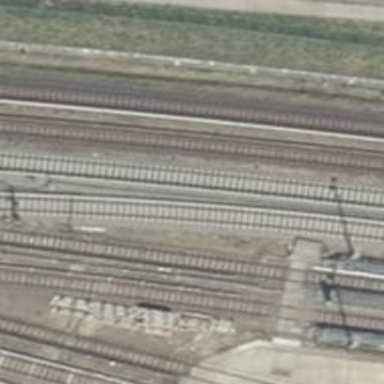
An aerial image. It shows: Electrified rail passing through service yard.